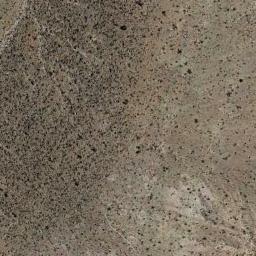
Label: chaparral